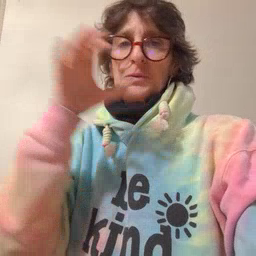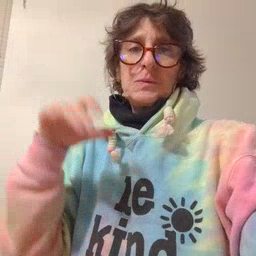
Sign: balloon